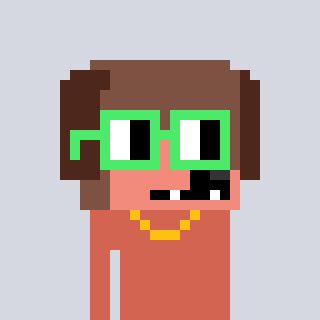
a pixel art character with square light green glasses, a dog-shaped head and a peachy-colored body on a cool background